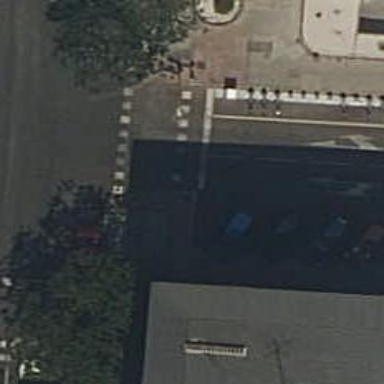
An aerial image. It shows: Zebra crossing with traffic signals. The crossing is marked and controlled by signals.